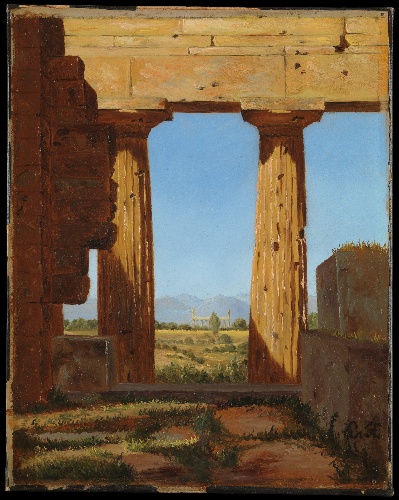
Title: Columns of the Temple of Neptune at Paestum
Artist: Constantin Hansen
Artist bio: Danish, Rome 1804–1880 Frederiksberg
Date: 1838
Object type: Painting
Classification: Paintings
Medium: Oil on canvas
Dimensions: 12 5/8 x 10 in. (32.1 x 25.4 cm)
Department: European Paintings
Credit line: Gift of Eugene V. Thaw, 2007
Accession year: 2007
Repository: Metropolitan Museum of Art, New York, NY
Tags: Columns|Temples|Ruins